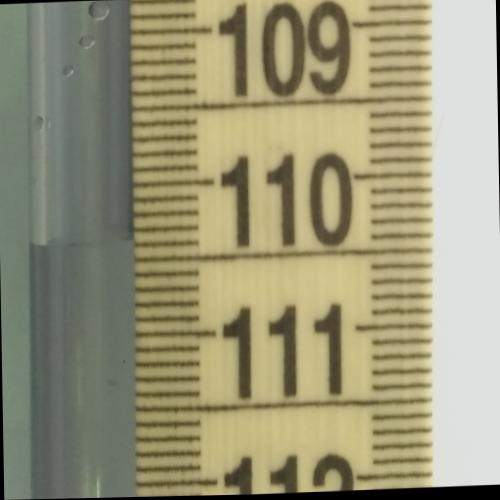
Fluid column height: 110.4 cm